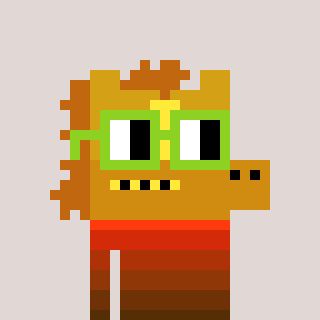
a pixel art character with square light green glasses, a yellow horse-shaped head and a grayscale-colored body on a warm background